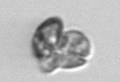
Label: Karenia